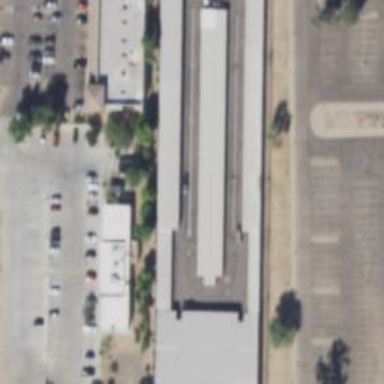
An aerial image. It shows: Building used for storage rental.